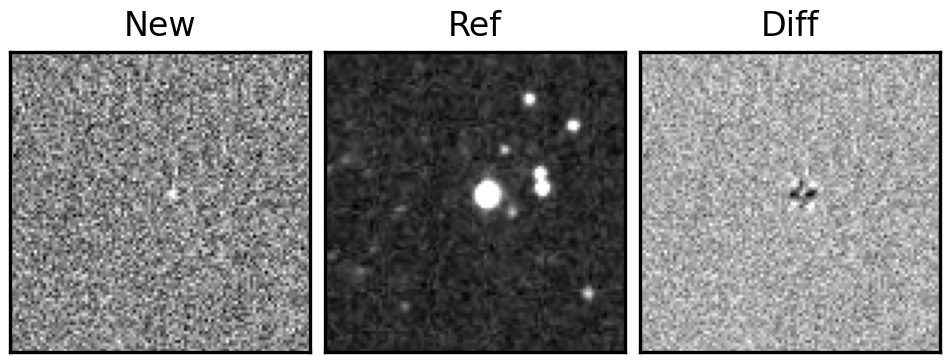
Label: bogus